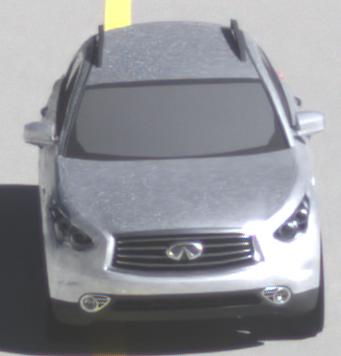
Make: Infiniti
Model: FX 37
Detailed model: FX (S51)
Model produced from: 2012/07
Model produced until: 2013/10
Doors: 5
Color: white
Road condition: dry road
Daytime: morning or afternoon
Contrast: high contrast